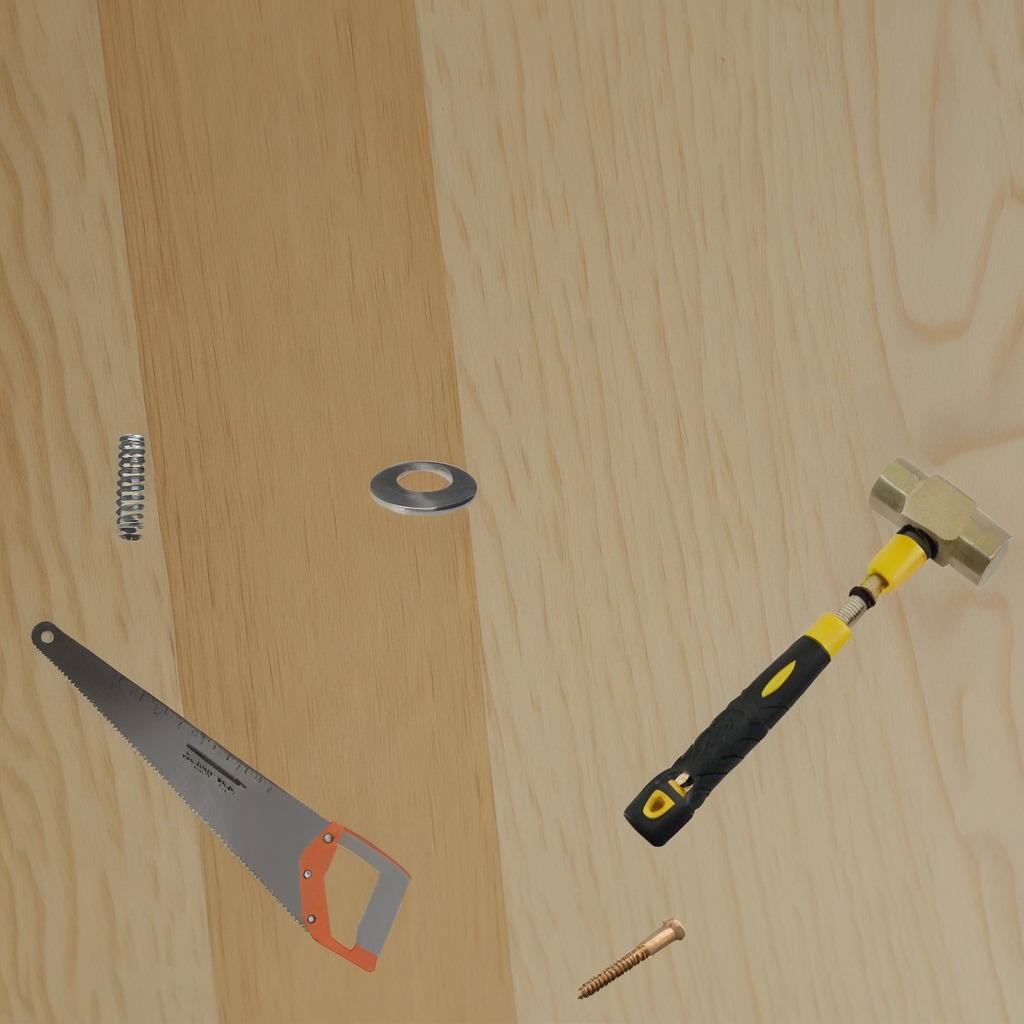
A flat metal washer, a hammer, a metal machine screw, a coiled metal spring, and a handheld metal saw are lying on a plywood surface in a paint workshop lit by afternoon window light.